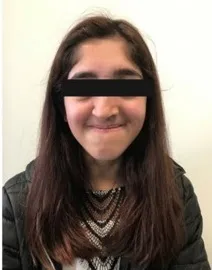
Pedigree and clinical phenotype of proband. (D) Sanger sequencing confirmed a heterozygous splice site G/A mutation (black/green overlapping line) at position c.1425 + 1 of PIK3R1 gene in family member II-2 only.
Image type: medical_photograph (oral_photograph)